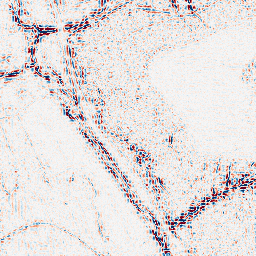
Category: wavelet
Decomposition family: wavelet_biorthogonal
Decomposition parameters: wavelet: bior5.5
level: 2
Upsampling method: regularized
Upsampling parameters: scale: 2
lambda_reg: 0.01
Upsampling scale: 2